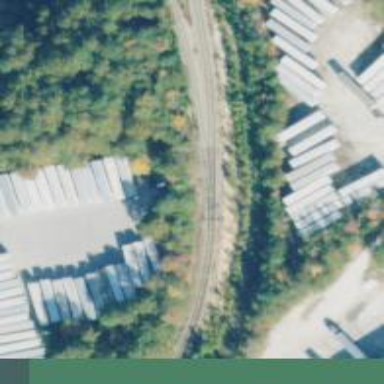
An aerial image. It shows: Abandoned spur railway.